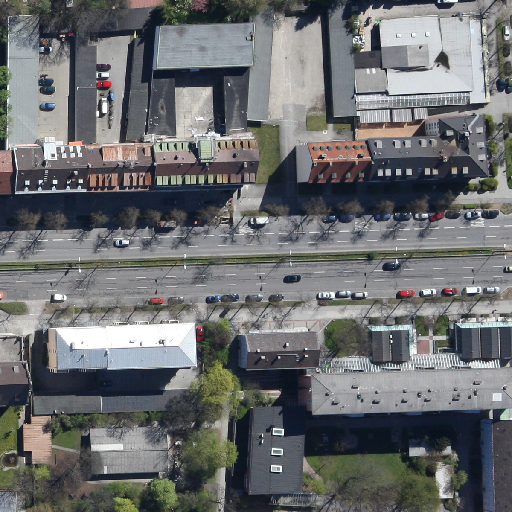
Referring expression: sidewalk